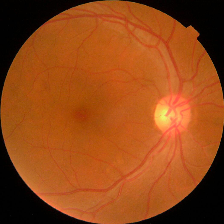
Diabetic retinopathy grade: No DR